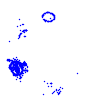
Particle: pion